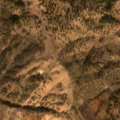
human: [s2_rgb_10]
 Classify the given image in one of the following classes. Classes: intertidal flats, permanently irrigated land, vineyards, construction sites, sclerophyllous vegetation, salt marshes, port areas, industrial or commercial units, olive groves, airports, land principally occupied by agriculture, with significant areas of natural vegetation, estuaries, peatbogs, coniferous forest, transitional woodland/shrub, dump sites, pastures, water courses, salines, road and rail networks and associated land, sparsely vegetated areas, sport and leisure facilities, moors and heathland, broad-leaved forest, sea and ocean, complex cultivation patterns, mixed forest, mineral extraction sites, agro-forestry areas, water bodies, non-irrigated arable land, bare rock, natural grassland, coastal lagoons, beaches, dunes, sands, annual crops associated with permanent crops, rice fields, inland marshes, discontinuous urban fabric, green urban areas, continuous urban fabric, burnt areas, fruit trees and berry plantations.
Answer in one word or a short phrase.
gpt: pastures, agro-forestry areas, broad-leaved forest, transitional woodland/shrub